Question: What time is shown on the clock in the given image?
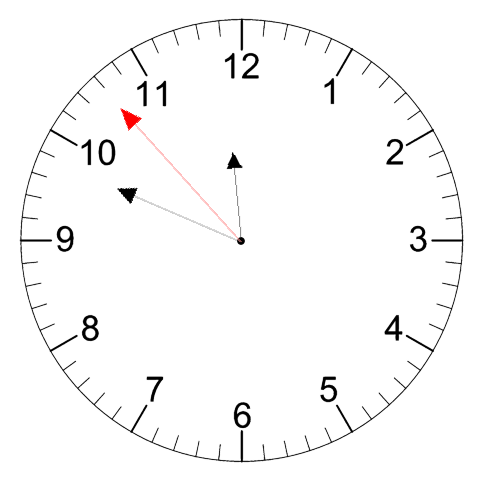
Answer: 11:48:53